Question: I am having trouble implementing this code due to the variable 's_k' being logical 0/1. In what way can I implement this statement?

's_k' is a random sequence of '0/1' generated using a 'rand()' and quantizing the output of 'rand()' by its mean given below. After this, I don't know how to implement. Please help.
'''
N =1000;
input = randn(N);
s = (input>=0.5); %converting into logical 0/1;
'''
'''
N = 3;
tmax = 5;
y(1) = 0.1;
for i =1 : tmax+N-1 %// Change here
y(i+1) = 4*y(i)*(1-y(i)); %nonlinear model for generating the input to Autoregressive model
end
s = (y>=0.5);
ind = bsxfun(@plus, (0:tmax), (0:N-1).');
x = sum(s(ind+1).*(2.^(-ind+N+1))); % The output of this conversion should be real numbers
% Autoregressive model of order 1
z(1) =0;
for j =2 : N
z(j) = 0.195 *z(j-1) + x(j);
end
'''
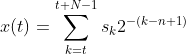
Answer: You've generated the random 'logical' sequence, which is great. You also need to know 'N', which is the total number of points to collect at one time, as well as a list of time values 't'. Because this is a discrete summation, I'm going to assume the values of 't' are discrete. What you need to do first is generate a sliding window matrix. Each column of this matrix represents a set of time values for each value of 't' for the output. This can easily be achieved with <URL>, we can do:
'''
ind = bsxfun(@plus, (0:tmax), (0:N-1).');
'''
For example, assuming 'tmax = 5' and 'N = 3', we get:
'''
ind =
0 1 2 3 4 5
1 2 3 4 5 6
2 3 4 5 6 7
'''
Each column represents a time that we want to calculate the output at and every row in a column shows a list of time values we want to calculate for the desired output.
Finally, to calculate the output 'x', you simply take your 's_k' vector, make it a column vector, use 'ind' to access into it, do a point-by-point multiplication with '2^(-k+N+1)' by substituting 'k' with what we got from 'ind', and sum along the rows. So:
'''
s = rand(max(ind(:))+1, 1) >= 0.5;
x = sum(s(ind+1).*(2.^(-ind+N+1)));
'''
The first statement generates a random vector that is as long as the maximum time value that we have. Once we have this, we use 'ind' to index into this random vector so that we can generate a sliding window of 'logical' values. We need to offset this by 1 as MATLAB starts indexing at 1.